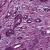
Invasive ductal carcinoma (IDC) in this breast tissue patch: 1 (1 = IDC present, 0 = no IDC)